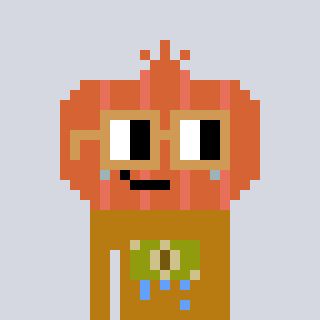
a pixel art character with square brown glasses, a onion-shaped head and a gold-colored body on a cool background